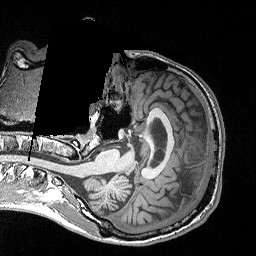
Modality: T1w
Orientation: axial
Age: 30
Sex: male